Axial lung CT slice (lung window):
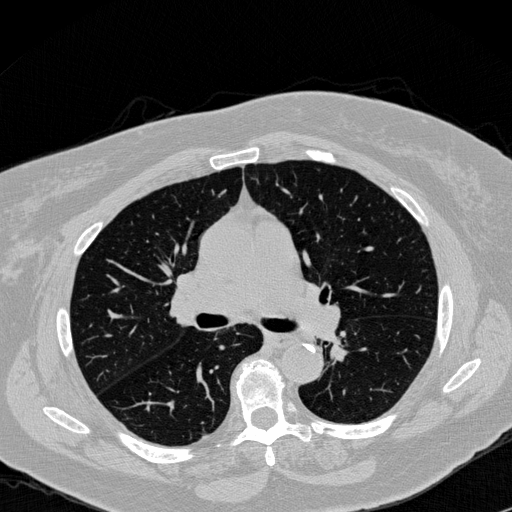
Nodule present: no